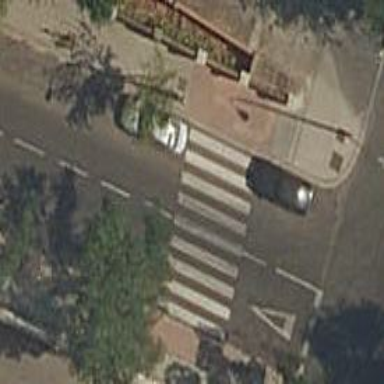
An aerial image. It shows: Zebra crossing on the road.